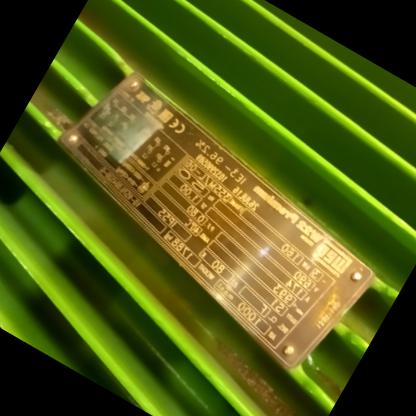
Klasa: tabliczka-znamionowa